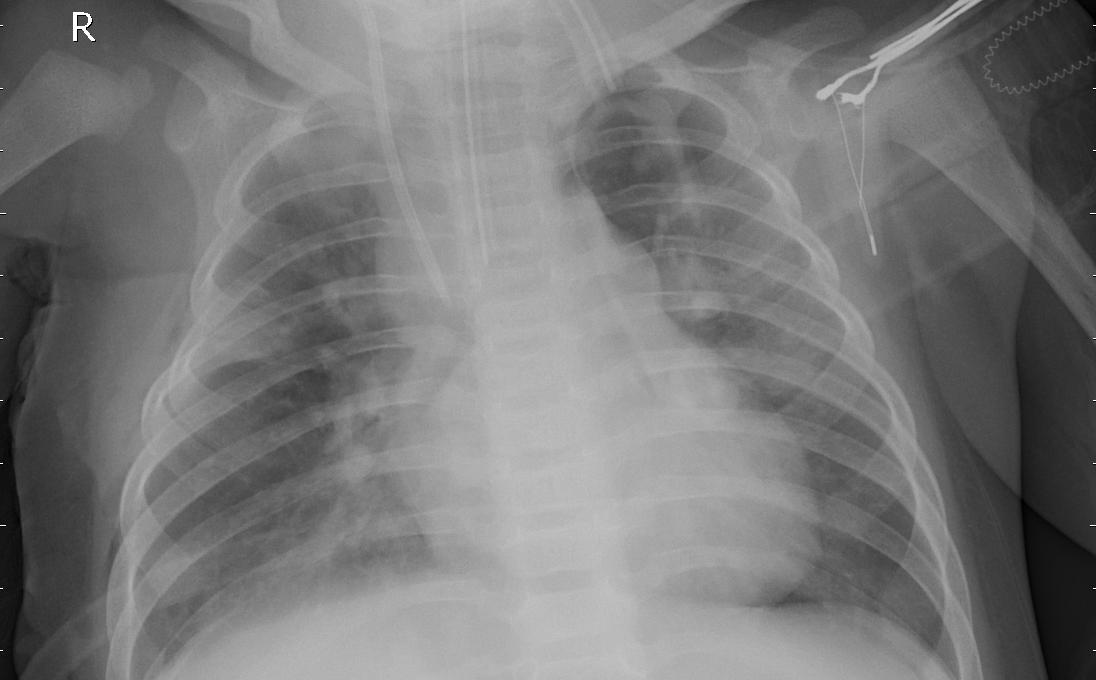
Diagnosis: PNEUMONIA